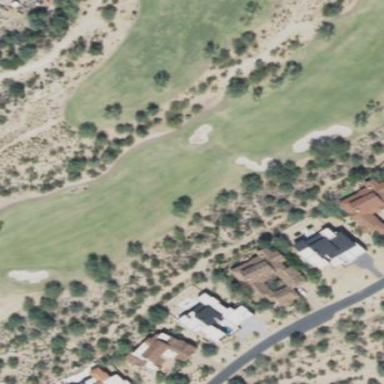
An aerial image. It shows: Area with grass used as rough in golf course.